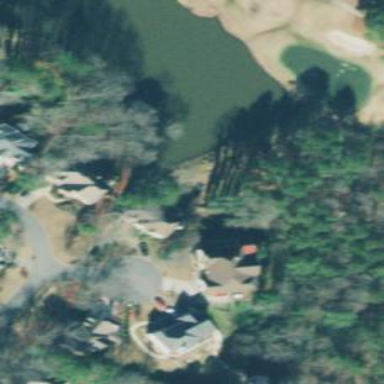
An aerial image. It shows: Water hazard on golf course. The hazard is natural water feature.